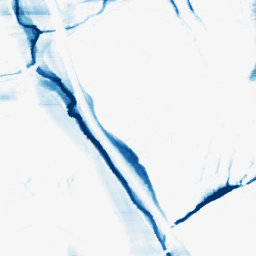
Category: morphological
Decomposition family: morphological_ellipse
Decomposition parameters: operation: closing
width: 5
height: 50
Upsampling method: quintic
Upsampling parameters: scale: 4
Upsampling scale: 4